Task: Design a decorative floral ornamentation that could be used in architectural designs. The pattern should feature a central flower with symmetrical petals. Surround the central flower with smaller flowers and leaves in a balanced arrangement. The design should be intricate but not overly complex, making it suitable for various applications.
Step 159:
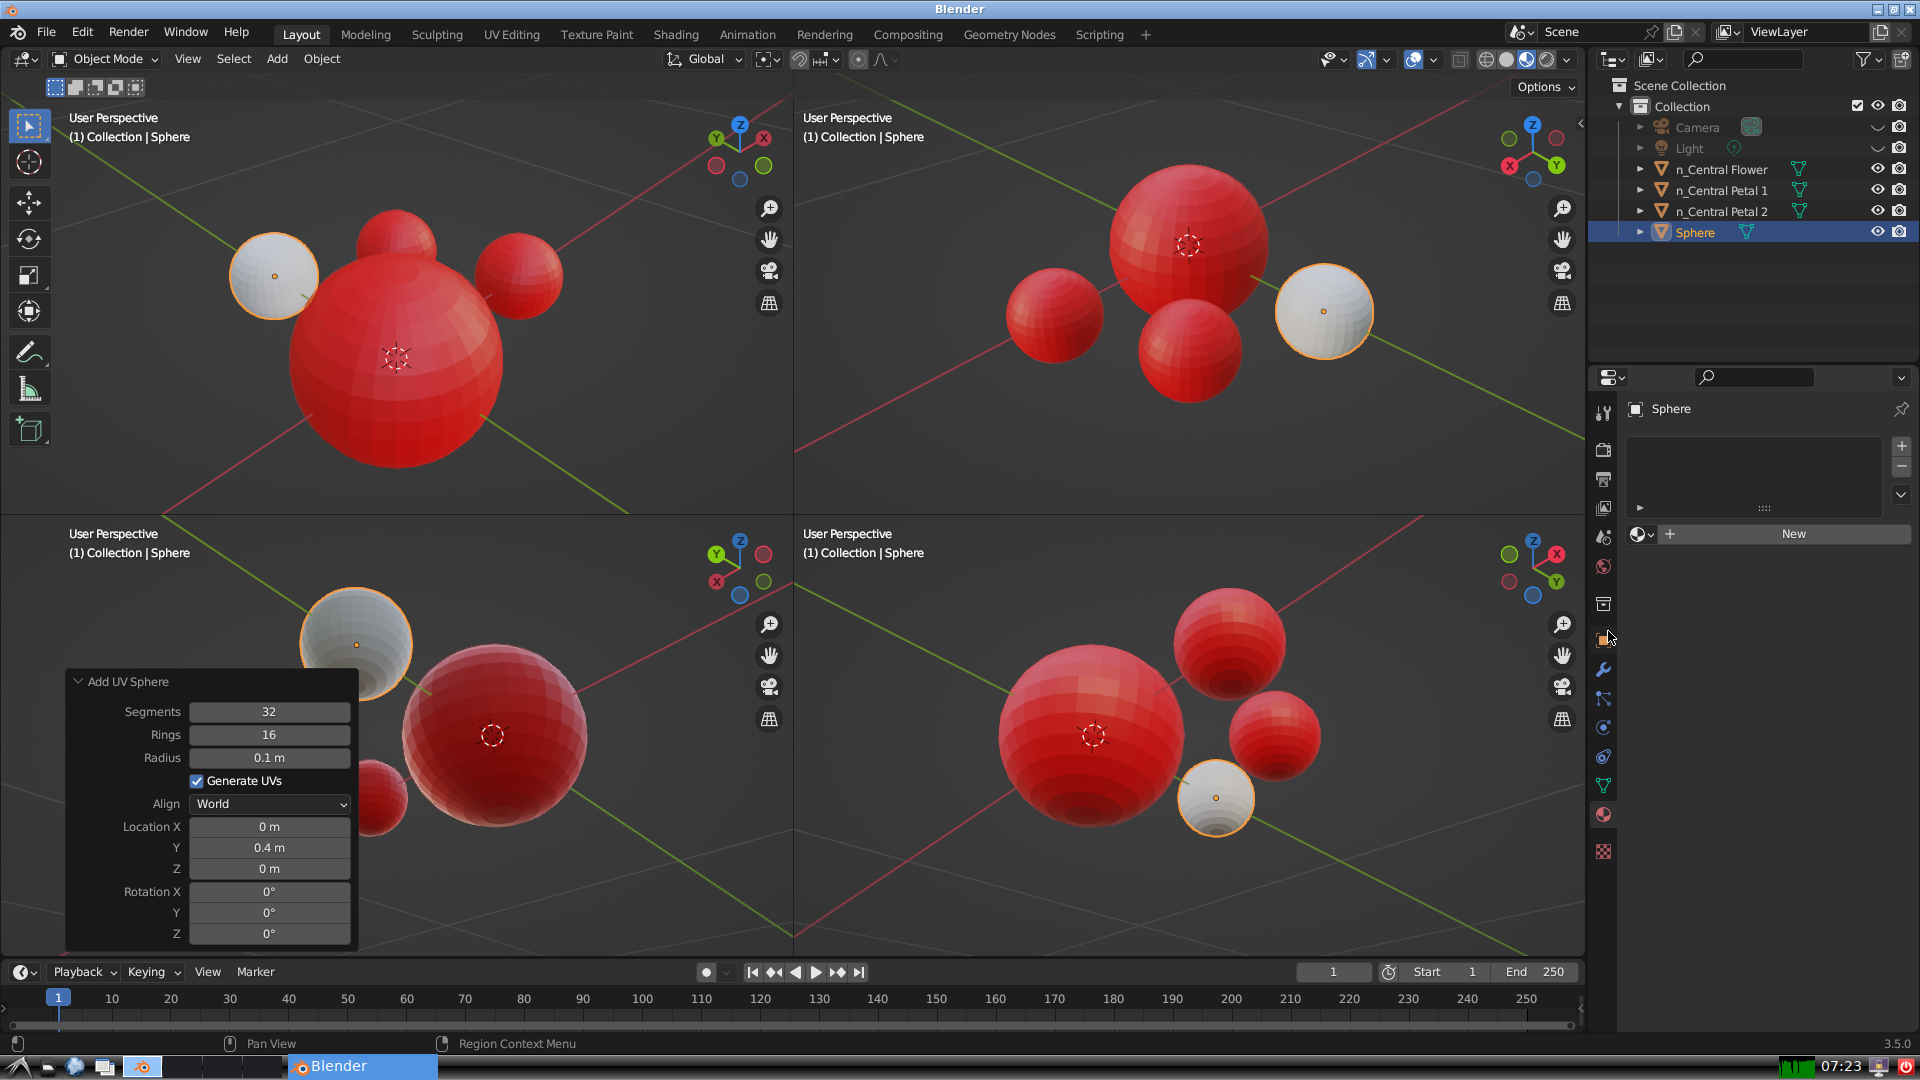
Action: click: no